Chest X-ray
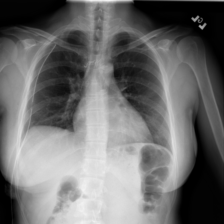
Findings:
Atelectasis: negative
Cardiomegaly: negative
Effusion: negative
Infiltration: negative
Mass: negative
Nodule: negative
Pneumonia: negative
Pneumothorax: negative
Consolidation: negative
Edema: negative
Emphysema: positive
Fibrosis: negative
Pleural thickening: negative
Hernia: negative